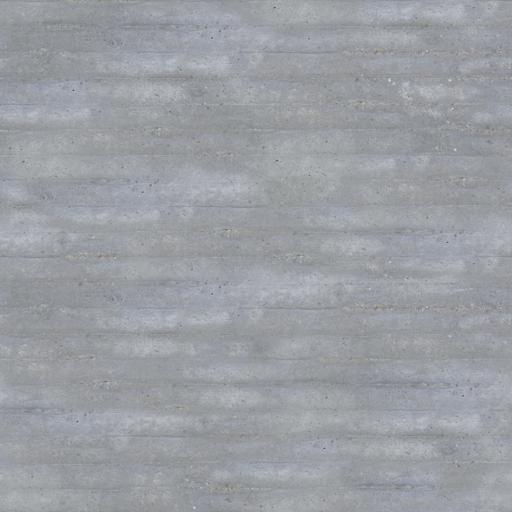
Tags: concrete modern pattern striped stripes